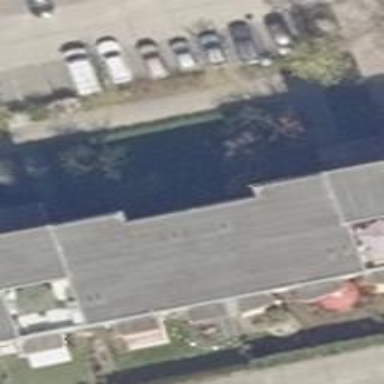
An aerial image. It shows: Apartment building with flat roof.